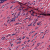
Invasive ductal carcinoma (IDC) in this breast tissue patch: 0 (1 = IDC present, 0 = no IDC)